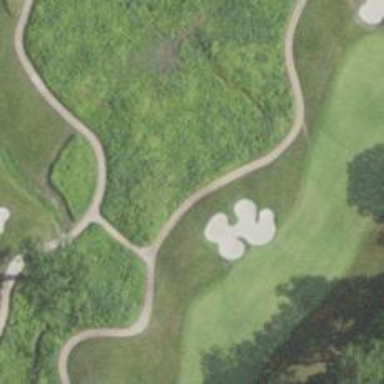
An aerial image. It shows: Service road designated as golf cart path.